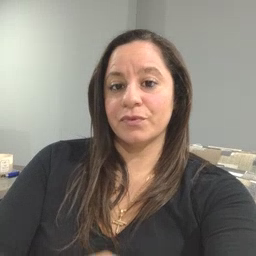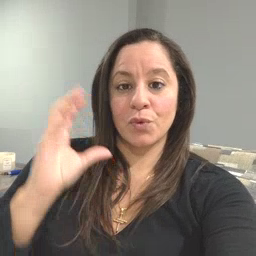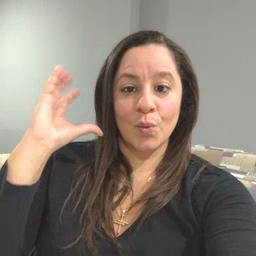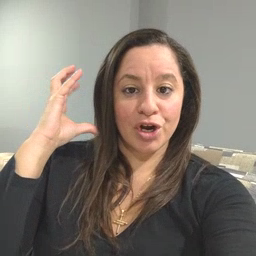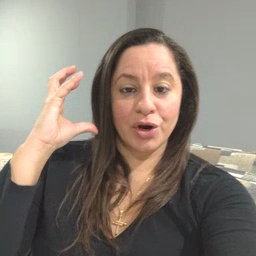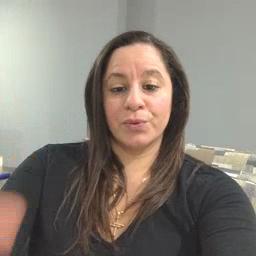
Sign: radio